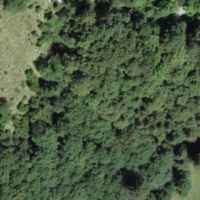
EUNIS habitat code: 23
Species observed at this site:
Leucojum vernum